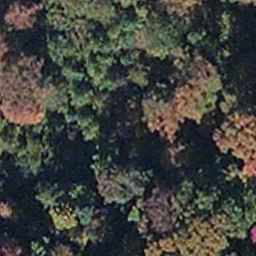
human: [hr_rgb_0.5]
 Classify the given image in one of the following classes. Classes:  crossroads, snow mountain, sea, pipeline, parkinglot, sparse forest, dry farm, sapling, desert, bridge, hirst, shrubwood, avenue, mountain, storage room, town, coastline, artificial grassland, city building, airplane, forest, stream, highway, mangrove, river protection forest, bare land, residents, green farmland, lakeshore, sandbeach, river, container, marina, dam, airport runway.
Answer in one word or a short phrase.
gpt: mangrove